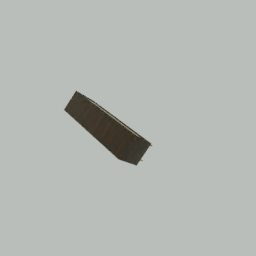
Label: furniture